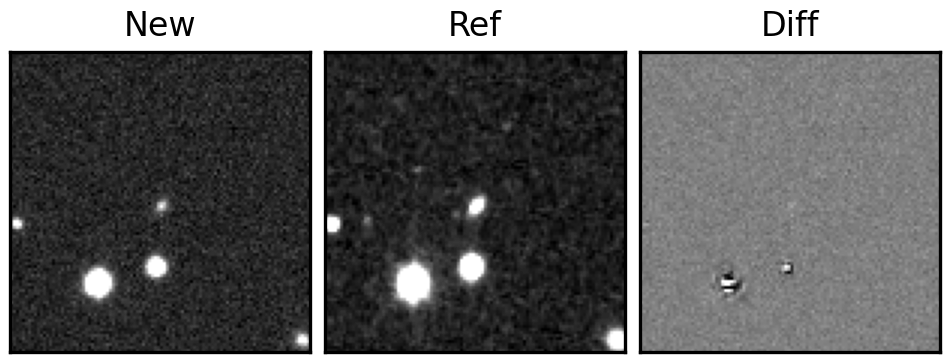
Label: real